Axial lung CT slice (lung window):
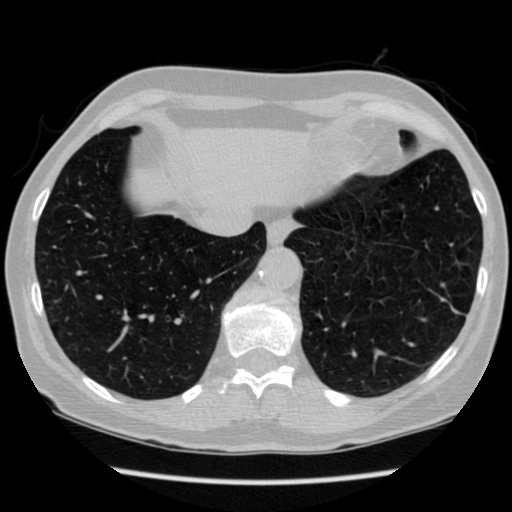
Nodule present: no